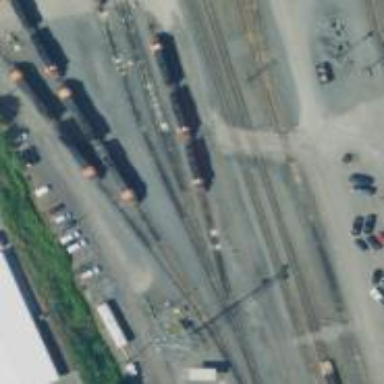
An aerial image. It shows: Railway yard used for servicing trains.